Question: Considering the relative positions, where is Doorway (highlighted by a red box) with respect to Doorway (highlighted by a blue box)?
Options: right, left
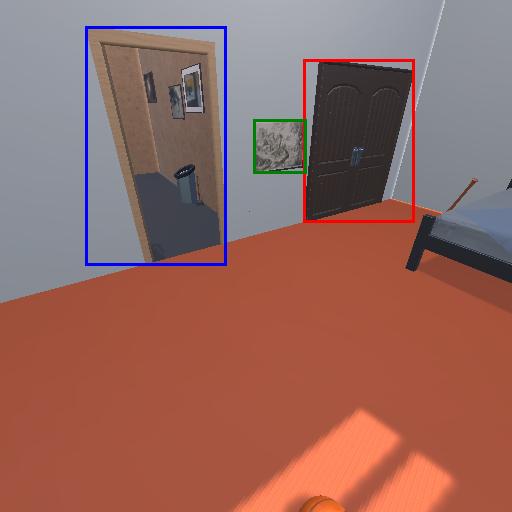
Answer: right